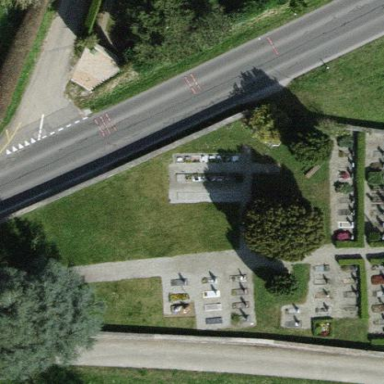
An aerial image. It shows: Cemetery.